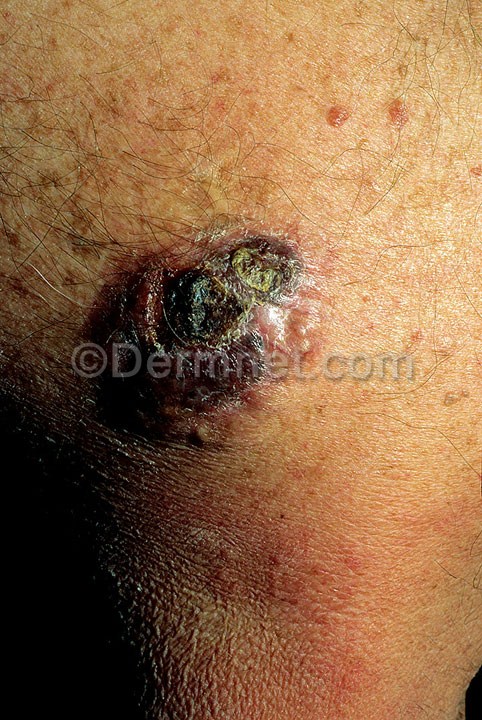
Disease: Actinic Keratosis Basal Cell Carcinoma and other Malignant Lesions